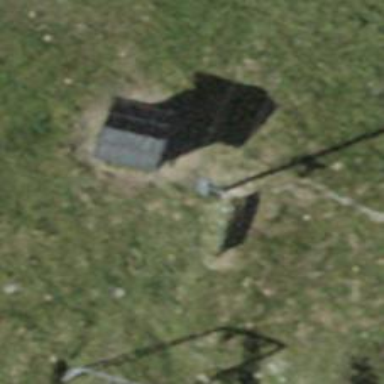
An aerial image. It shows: Pylon for aerialway.